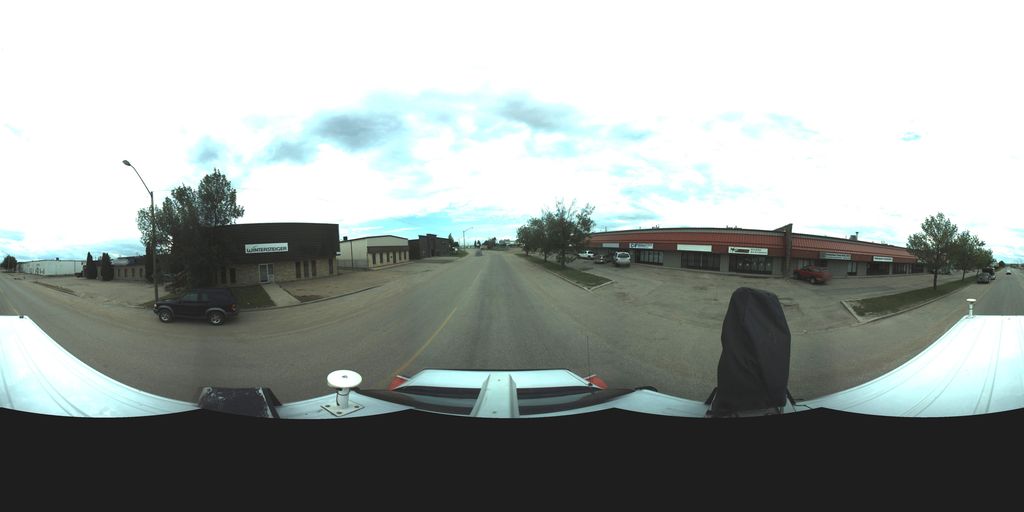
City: saskatoon